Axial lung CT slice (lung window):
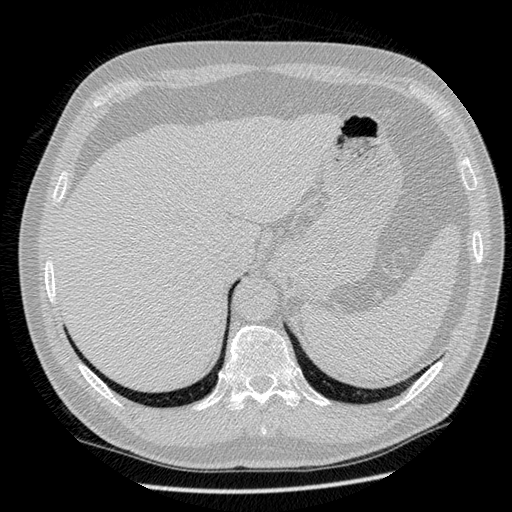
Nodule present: no